Question: This is a question regarding forming a topographical tree in 3D. A bit of context: I have a physics engine where I have bodies and collision points and some constraints. This is not homework, but an experiment in a multi-threading.
I need to sort the bodies in a bottom-to-top fashion with groups of objects belonging to layers like in this document: See section on "shock-propagation"
<URL>

the pseudocode he uses to describe how to iterate over the tree makes perfect sense:
'''
shock-propagation(algorithm A)
compute contact graph
for each stack layer in bottom up order
fixate bottom-most objects of layer
apply algorithm A to layer
un-fixate bottom-most objects of layer
next layer
'''
I already have algorithm A figured out (my impulse code).
I.E., I don't know where to stop/begin the next "rung" or "branch". I guess I could just chunk it up by y position, but that seems clunky and error prone. Do I look into <URL> I don't really know how to go about this in 3D. How would I get "edges" for a topo sort, if that's the way to do it?
Am I over thinking this and I just "connect the dots" by finding point p1 then the least distant next point p2 where p2.y > p1.y ? I see a problem here where p1 distance from p0 could be greater than p2 using pure distances, which would lead to a bad sort.
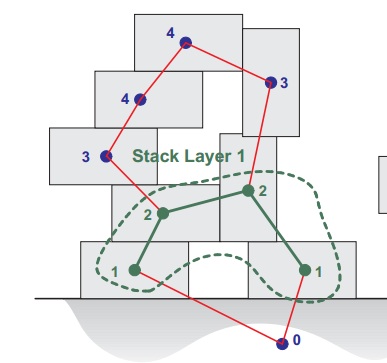
Answer: i just tackled this myself.
I found an example of how to accomplish this in the downloadable source code linked to this paper:
<URL>
Specifically the WorldState.cs file starting at line 221.
But the idea being that you assign all static objects with the level of -1 and each other object with a different default level of say -2. Then for each collision with the bodies at level -1 you add the body it collided with to a list and set its level to 0.
After that using a while loop while(list.Count > 0) check for the bodies that collide with it and set there levels to the body.level + 1.
After that, for each body in the simulation that still has the default level (i said -2 earlier) set its level to the highest level.
There are a few more fine details, but looking at the code in the example will explain it way better than i ever could.
Hope it helps!
Relevant Code from Evan Parker's code. [Stanford]
'''
{{{
// topological sort (bfs)
// TODO check this
int max_level = -1;
while (queue.Count > 0)
{
RigidBody a = queue.Dequeue() as RigidBody;
//Console.Out.WriteLine("considering collisions with '{0}'", a.Name);
if (a.level > max_level) max_level = a.level;
foreach (CollisionPair cp in a.collisions)
{
RigidBody b = (cp.body[0] == a ? cp.body[1] : cp.body[0]);
//Console.Out.WriteLine("considering collision between '{0}' and '{1}'", a.Name, b.Name);
if (!b.levelSet)
{
b.level = a.level + 1;
b.levelSet = true;
queue.Enqueue(b);
//Console.Out.WriteLine("found body '{0}' in level {1}", b.Name, b.level);
}
}
}
int num_levels = max_level + 1;
//Console.WriteLine("num_levels = {0}", num_levels);
ArrayList[] bodiesAtLevel = new ArrayList[num_levels];
ArrayList[] collisionsAtLevel = new ArrayList[num_levels];
for (int i = 0; i < num_levels; i++)
{
bodiesAtLevel[i] = new ArrayList();
collisionsAtLevel[i] = new ArrayList();
}
for (int i = 0; i < bodies.GetNumBodies(); i++)
{
RigidBody a = bodies.GetBody(i);
if (!a.levelSet || a.level < 0) continue; // either a static body or no contacts
// add a to a's level
bodiesAtLevel[a.level].Add(a);
// add collisions involving a to a's level
foreach (CollisionPair cp in a.collisions)
{
RigidBody b = (cp.body[0] == a ? cp.body[1] : cp.body[0]);
if (b.level <= a.level) // contact with object at or below the same level as a
{
// make sure not to add duplicate collisions
bool found = false;
foreach (CollisionPair cp2 in collisionsAtLevel[a.level])
if (cp == cp2) found = true;
if (!found) collisionsAtLevel[a.level].Add(cp);
}
}
}
for (int step = 0; step < num_contact_steps; step++)
{
for (int level = 0; level < num_levels; level++)
{
// process all contacts
foreach (CollisionPair cp in collisionsAtLevel[level])
{
cp.ResolveContact(dt, (num_contact_steps - step - 1) * -1.0f/num_contact_steps);
}
}
}
}}}
'''